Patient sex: M
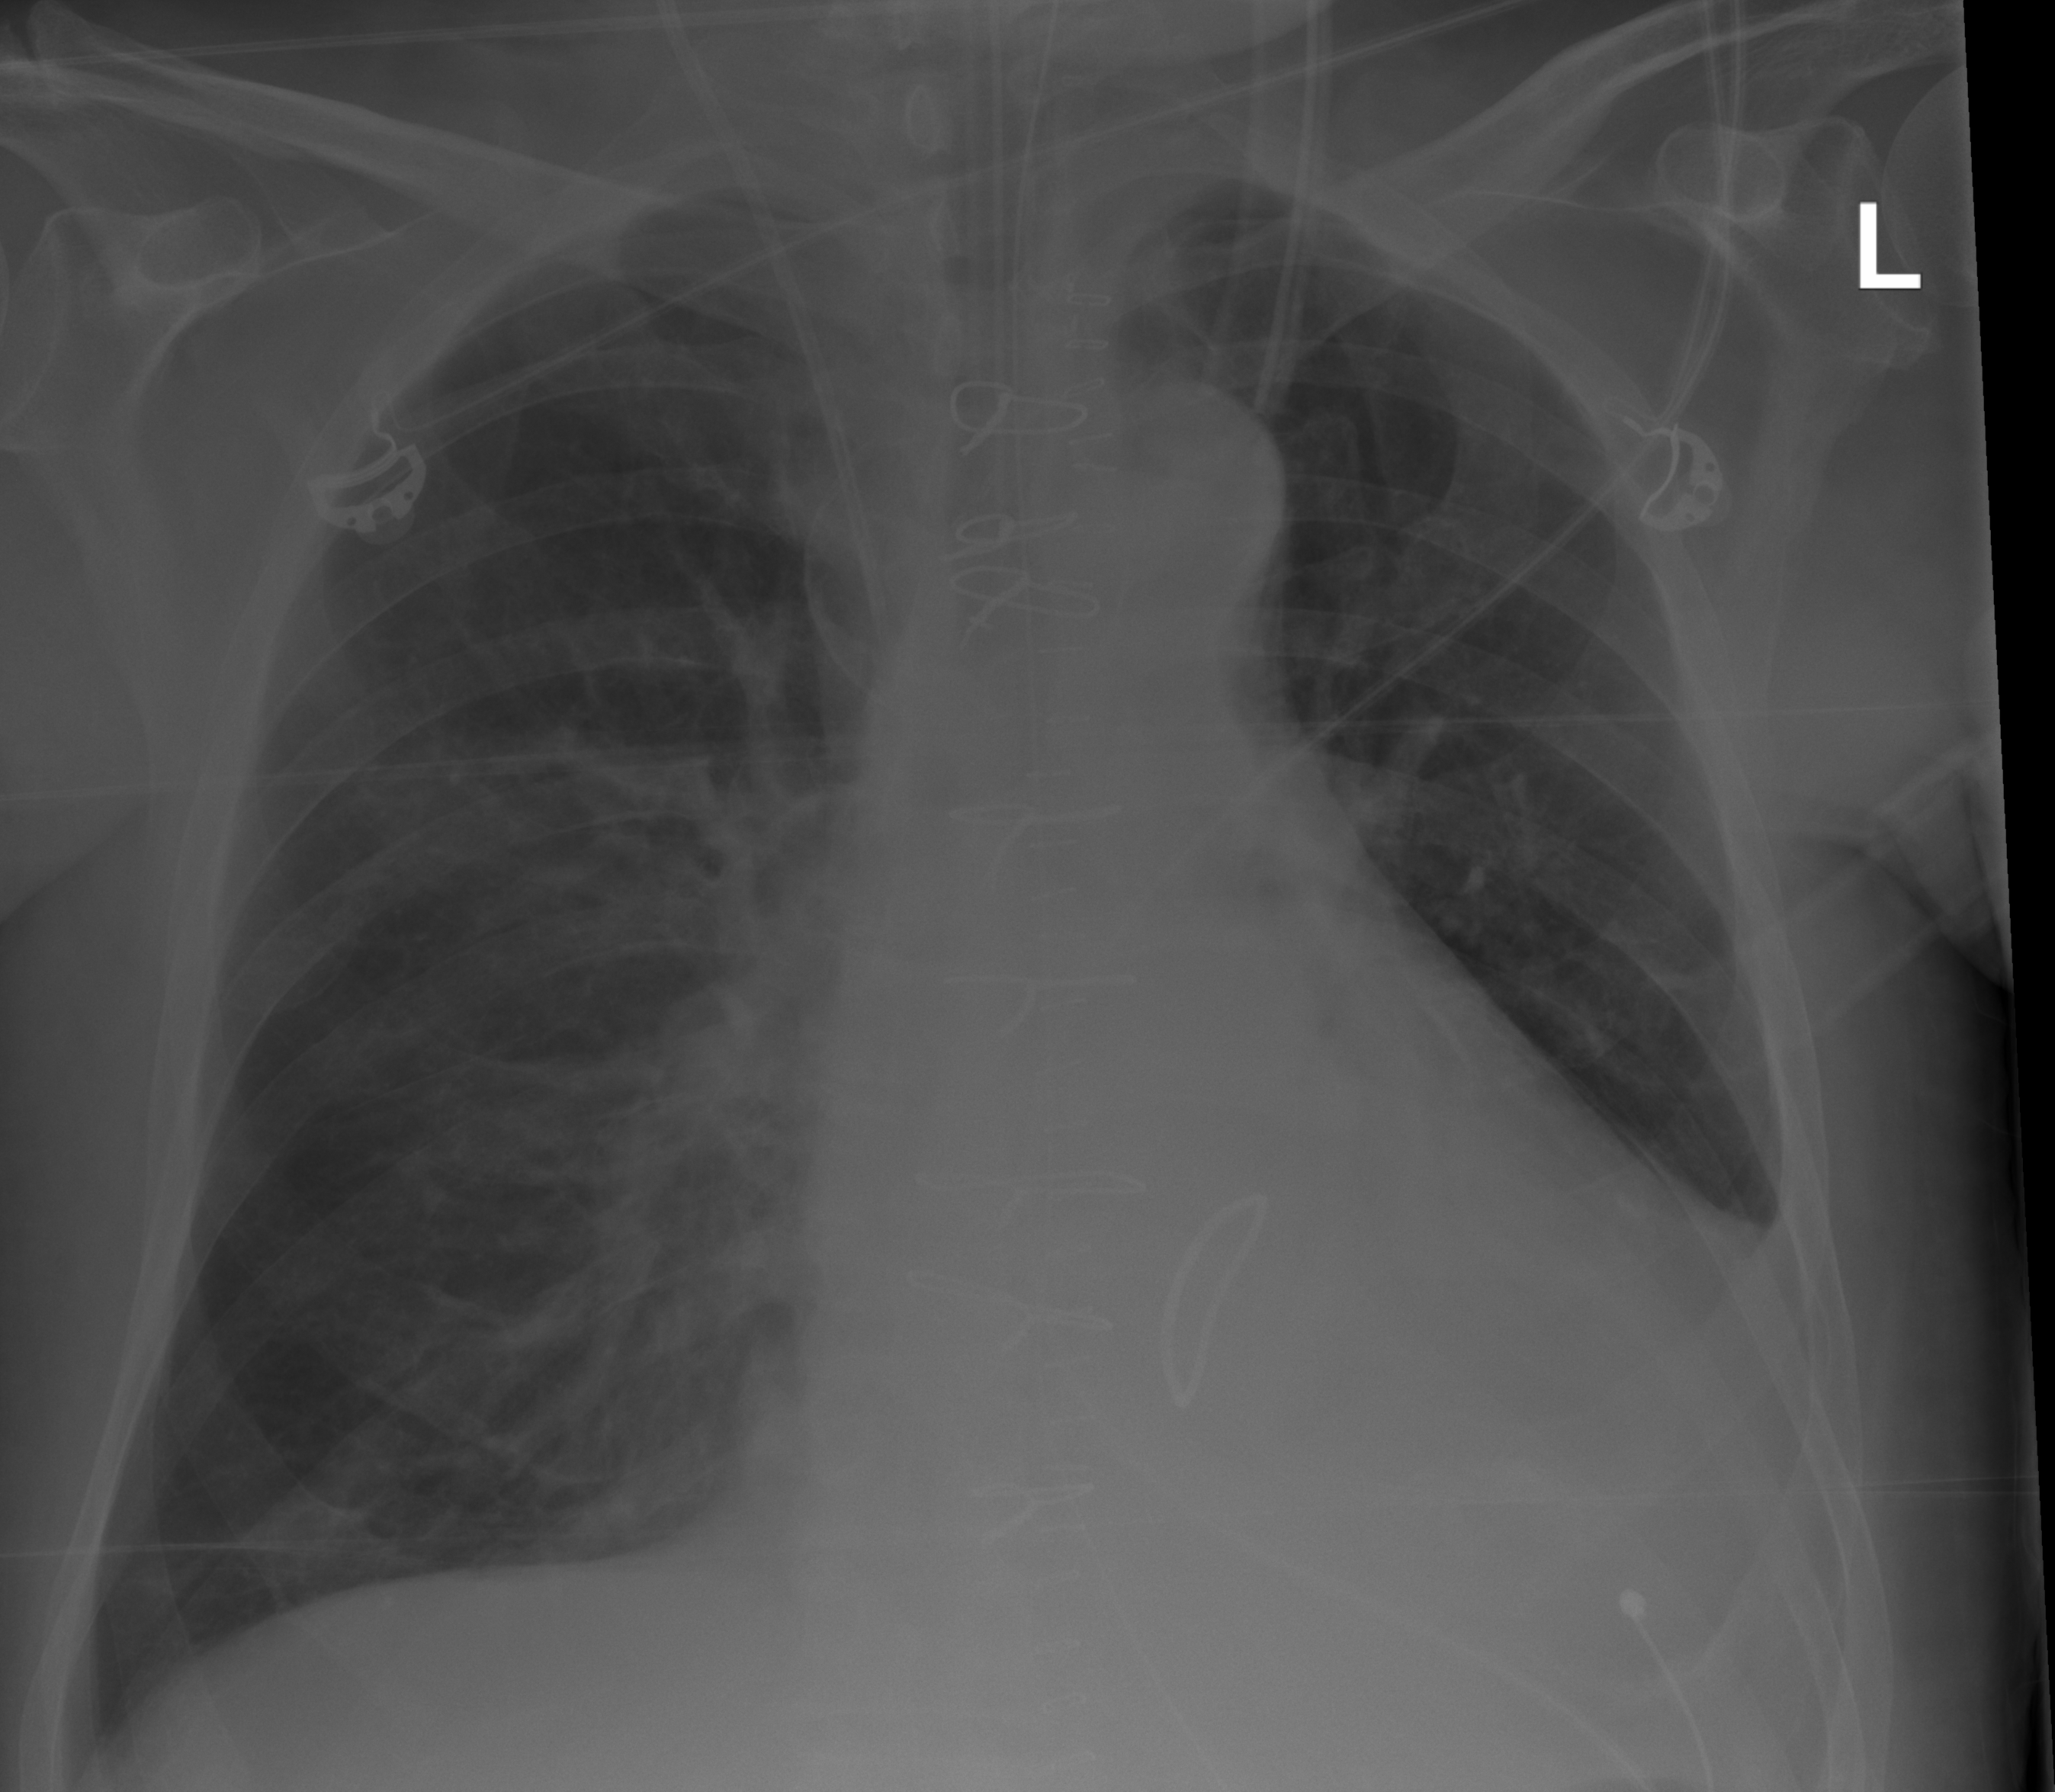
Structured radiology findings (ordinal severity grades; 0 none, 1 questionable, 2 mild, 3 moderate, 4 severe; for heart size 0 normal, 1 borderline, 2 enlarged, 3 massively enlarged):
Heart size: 2
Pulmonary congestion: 1
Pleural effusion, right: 0
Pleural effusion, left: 2
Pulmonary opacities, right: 0
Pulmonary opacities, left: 0
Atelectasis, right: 0
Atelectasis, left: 0